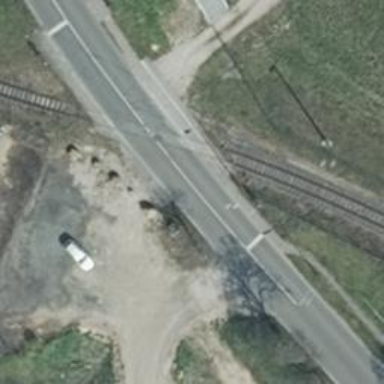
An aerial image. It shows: Railway level crossing.